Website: lowes
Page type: payment
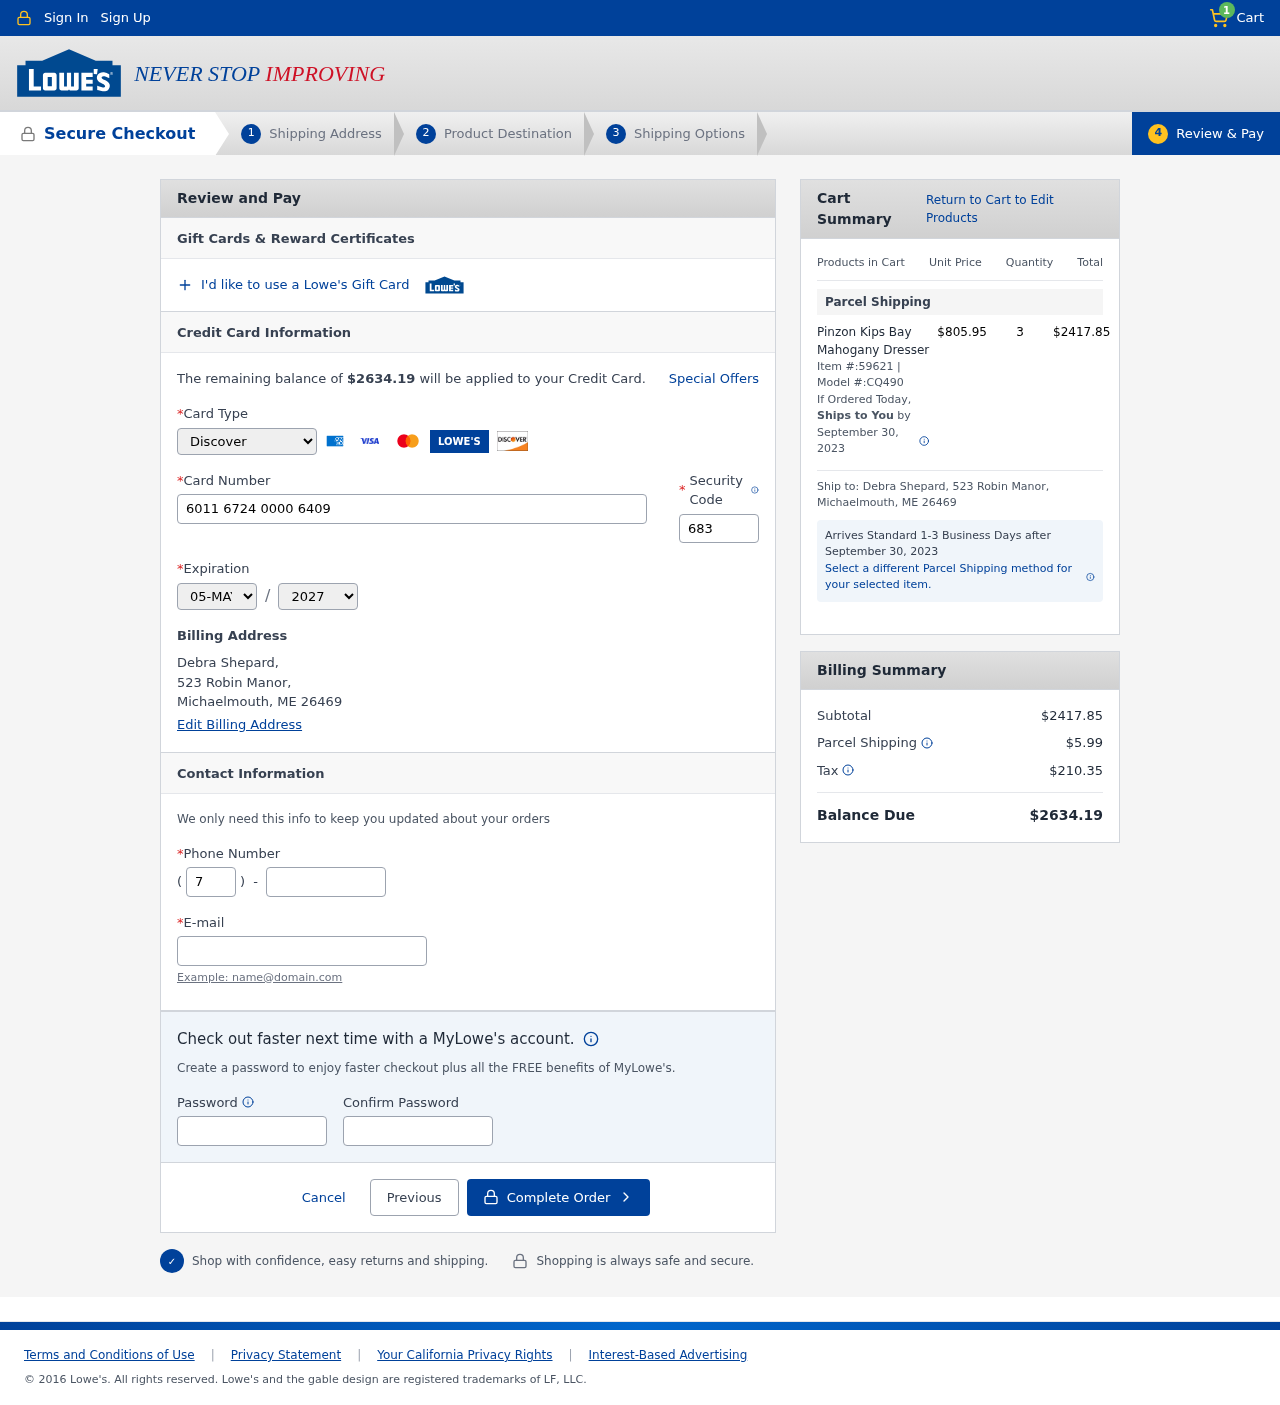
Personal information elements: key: PII_CARD_CVV
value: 683
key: PII_CARD_EXPIRY_MONTH
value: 05
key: PII_CARD_EXPIRY_YEAR
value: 27
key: PII_CARD_NUMBER
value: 6011 6724 0000 6409
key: PII_CARD_TYPE
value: Discover
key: PII_CITY_STATE_ZIP
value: Michaelmouth, ME 26469
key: PII_EMAIL
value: debra_shepard@hotmail.com
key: PII_FULLNAME
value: Debra Shepard,
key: PII_PHONE
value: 7516103819
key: PII_PHONE_AREA
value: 751
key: PII_STREET
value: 523 Robin Manor,
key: PII_FULLNAME2
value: Debra Shepard
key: PII_STREET2
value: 523 Robin Manor
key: PII_CITY_STATE_ZIP2
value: Michaelmouth, ME 26469
Product elements: key: PRODUCT1_NAME
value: Pinzon Kips Bay Mahogany Dresser
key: PRODUCT1_PRICE
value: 805.95
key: PRODUCT1_QUANTITY
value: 3
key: PRODUCT1_ITEM
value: Item #:59621
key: PRODUCT1_MODEL
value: Model #:CQ490
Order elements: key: ORDER_NUM_ITEMS
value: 1
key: ORDER_TOTAL
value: $2634.19
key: ORDER_SHIPPING_DATE
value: September 30, 2023
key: ORDER_SUBTOTAL
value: $2417.85
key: ORDER_SHIPPING_DATE2
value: September 30, 2023
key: ORDER_SHIPPING_COST
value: $5.99
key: ORDER_TAX
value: $210.35